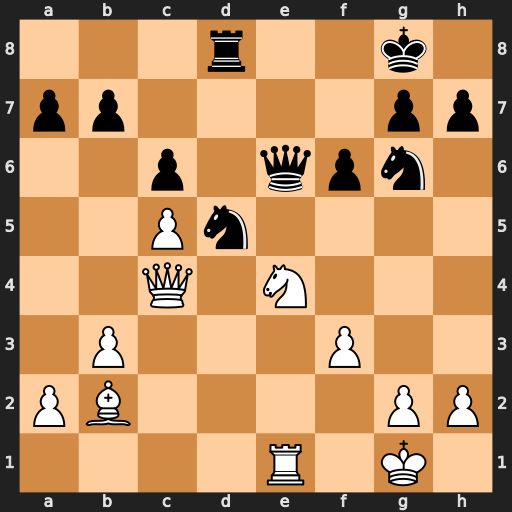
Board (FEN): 3r2k1/pp4pp/2p1qpn1/2Pn4/2Q1N3/1P3P2/PB4PP/4R1K1
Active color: w
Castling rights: -
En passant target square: -
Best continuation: Nxf6+ Qxf6 Bxf6